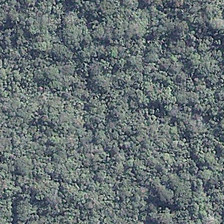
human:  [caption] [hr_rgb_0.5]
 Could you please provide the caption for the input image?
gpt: a dense forest .

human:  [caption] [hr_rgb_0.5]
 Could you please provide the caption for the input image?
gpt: this piece of the forest is green and dense .

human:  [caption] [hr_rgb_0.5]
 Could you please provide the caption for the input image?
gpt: this piece of the green forest is dense .

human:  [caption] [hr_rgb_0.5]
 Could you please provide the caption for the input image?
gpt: a dark green light green .

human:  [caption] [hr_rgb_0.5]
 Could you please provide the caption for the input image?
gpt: this piece of the forest is green and dense .